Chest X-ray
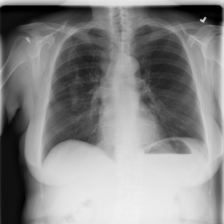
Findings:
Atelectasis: negative
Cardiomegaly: negative
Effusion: negative
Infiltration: negative
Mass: negative
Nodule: negative
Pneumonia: negative
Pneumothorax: negative
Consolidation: negative
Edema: negative
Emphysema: negative
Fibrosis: negative
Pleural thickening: negative
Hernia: negative